What has changed from the first image to the second?
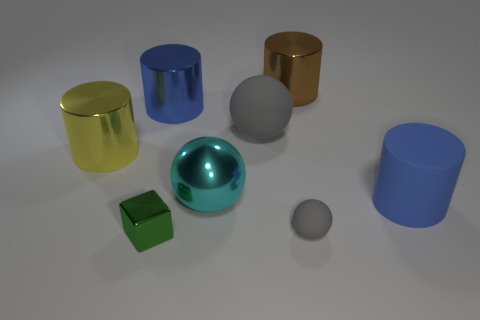
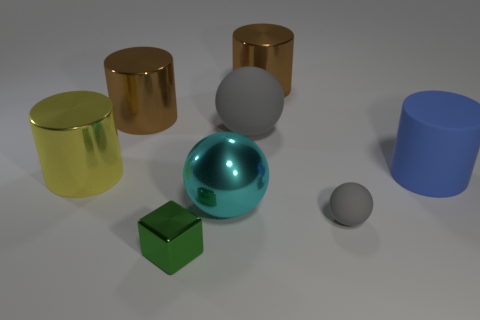
the blue metal thing changed to brown
the large blue shiny cylinder to the left of the tiny green metal object changed to brown
the large blue shiny cylinder that is behind the large yellow object turned brown